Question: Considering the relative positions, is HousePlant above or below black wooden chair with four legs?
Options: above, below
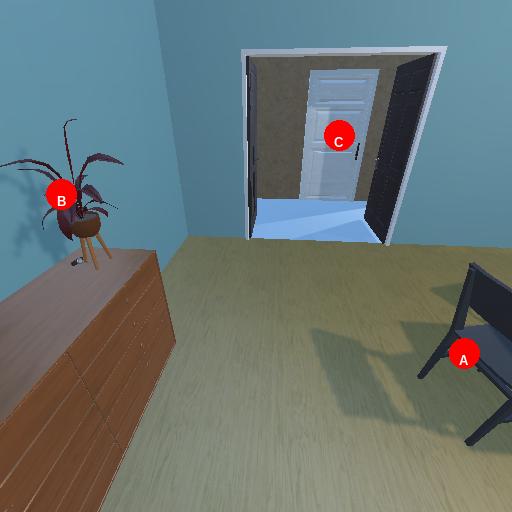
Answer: above